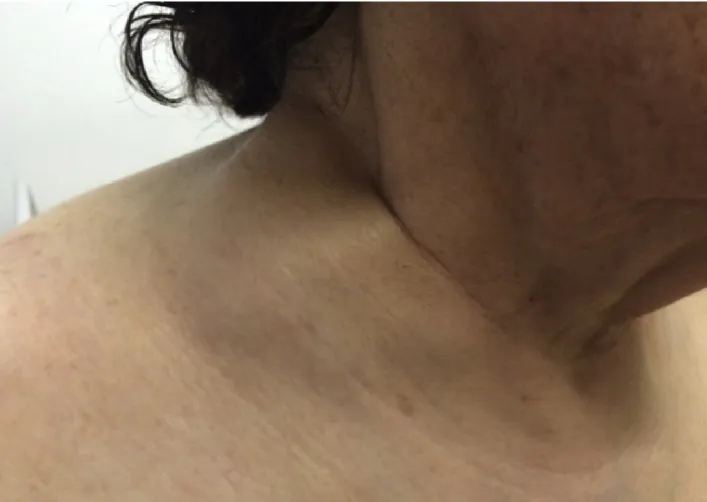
She had supraclavicular lymph nodes.
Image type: medical_photograph (skin_photograph)